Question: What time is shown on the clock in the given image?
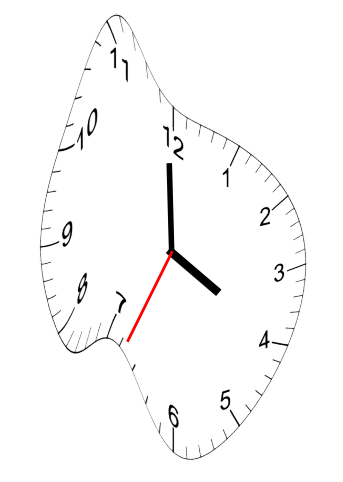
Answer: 03:59:34